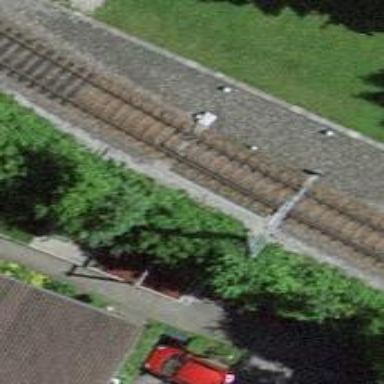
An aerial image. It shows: Railway switch.